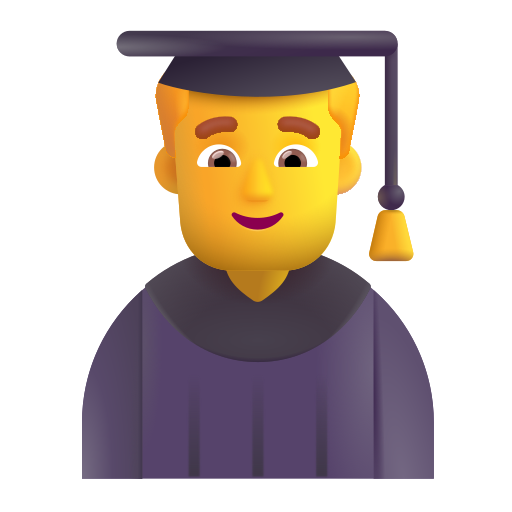
man student color default